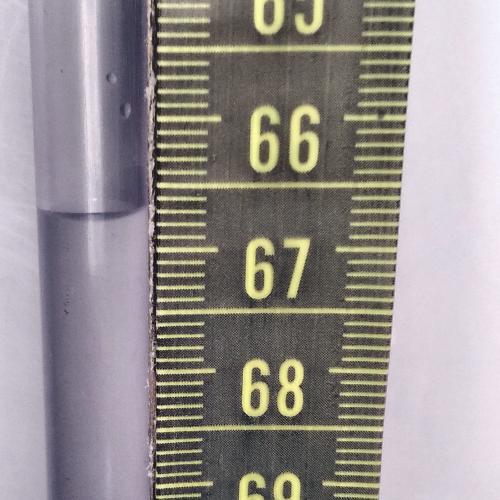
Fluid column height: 66.7 cm